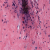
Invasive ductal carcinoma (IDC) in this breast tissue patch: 0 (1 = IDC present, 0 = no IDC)